Interaction volume radius: 10 \u00c5
Interaction volume height: 10 \u00c5
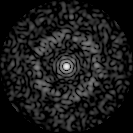
Disorder parameter: 0.8355